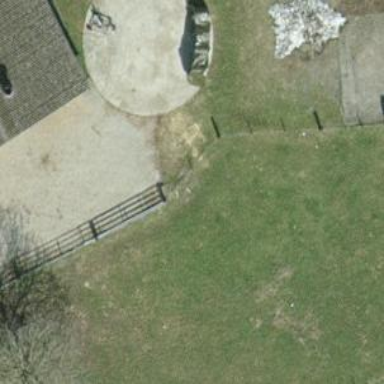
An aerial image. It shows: Driveway made of paving stones.